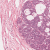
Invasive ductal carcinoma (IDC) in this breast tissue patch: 0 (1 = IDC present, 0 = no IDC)